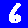
Digit: 6